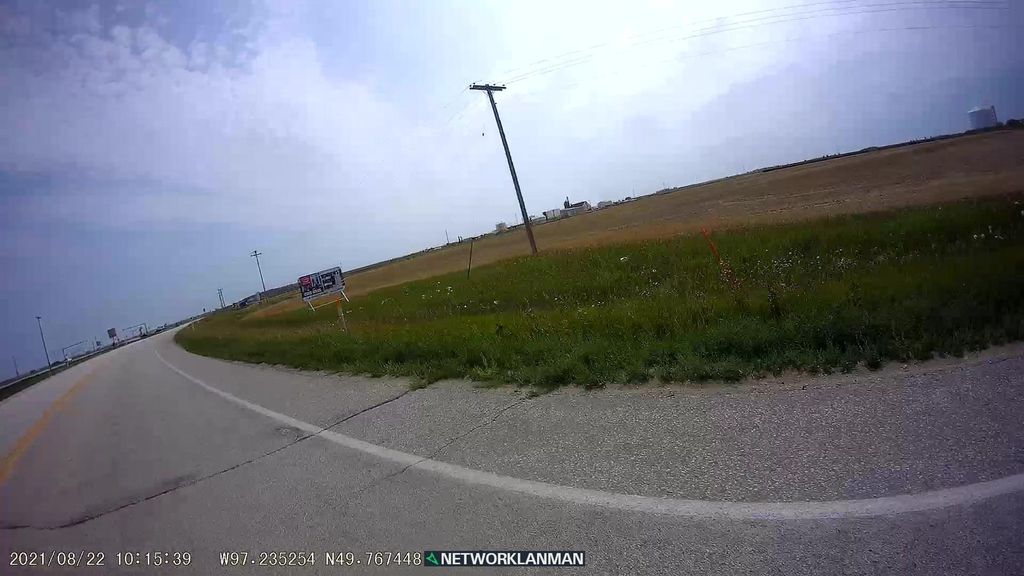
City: winnipeg